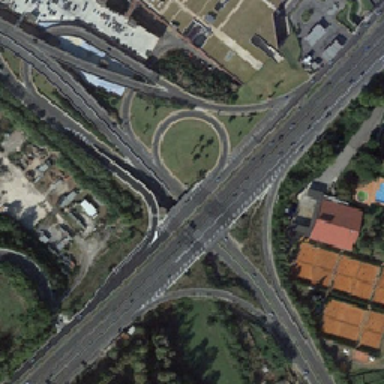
The roof of the village is red .